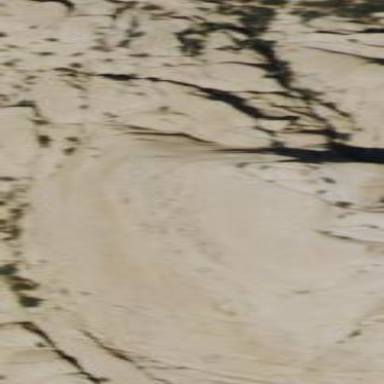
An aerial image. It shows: White cliff formed by nature.